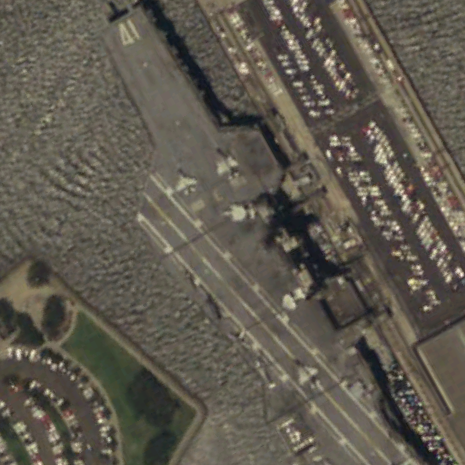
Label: Midway-class_aircraft_carrier